Field crop: maize
Growth stage: 2
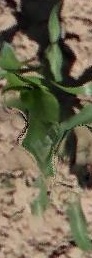
Species: maize